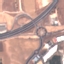
Label: Highway